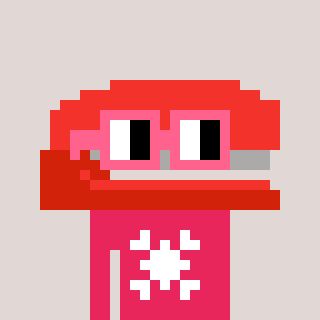
a pixel art character with square pink glasses, a stapler-shaped head and a redpinkish-colored body on a warm background